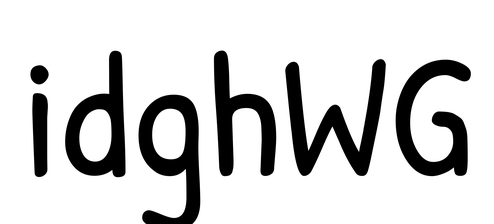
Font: PatrickHand-Regular